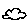
Label: cloud